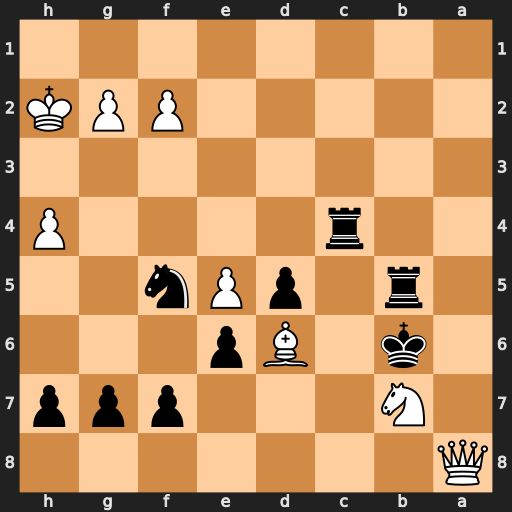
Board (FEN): Q7/1N3ppp/1k1Bp3/1r1pPn2/2r4P/8/5PPK/8
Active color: b
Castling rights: -
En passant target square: -
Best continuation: Rxh4+ Kg1 Rb1#